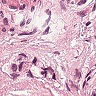
Metastatic tissue present: yes